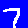
Digit: 7